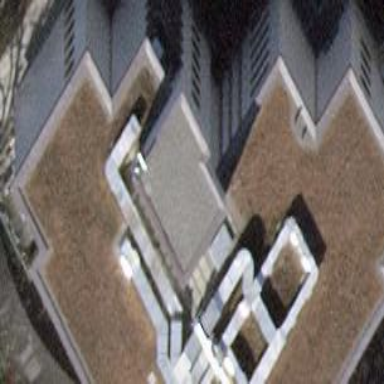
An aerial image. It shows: The building has flat roof oriented across. The roof is major part of the building.